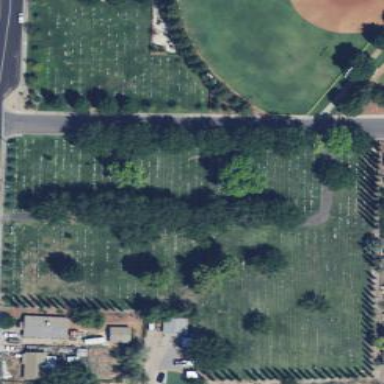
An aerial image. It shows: Cemetery.